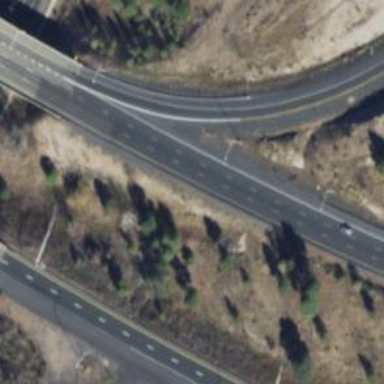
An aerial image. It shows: Asphalt motorway.